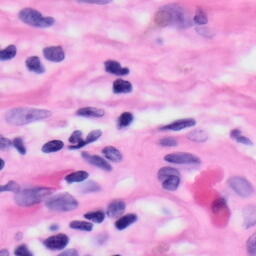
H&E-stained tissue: Skin